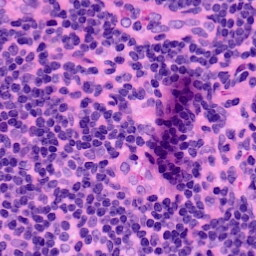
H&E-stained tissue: LymphNode